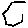
Label: hexagon